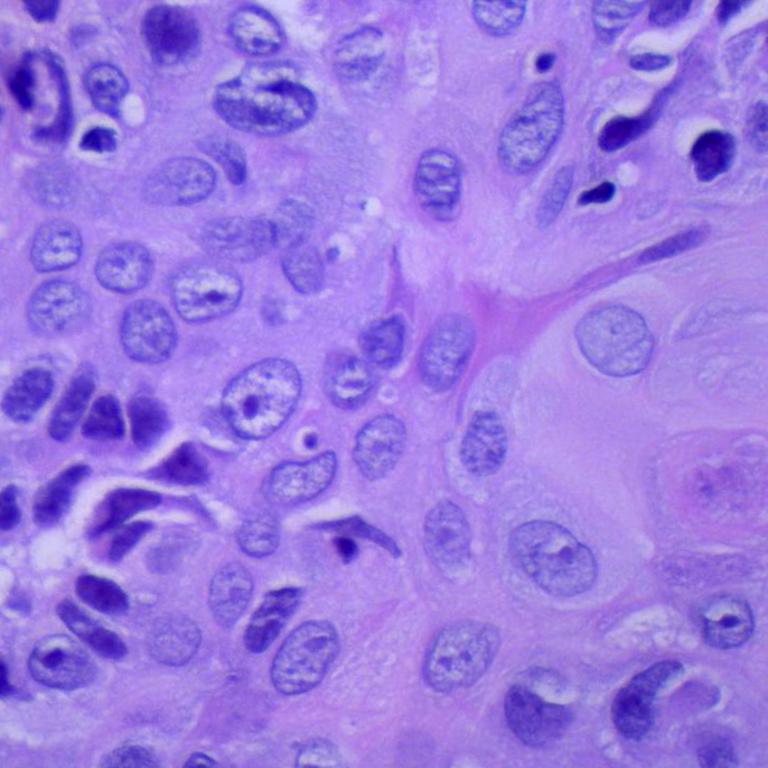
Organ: lung
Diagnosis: squamous carcinomas